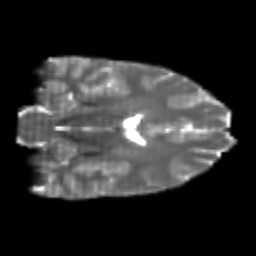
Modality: T2w
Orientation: coronal
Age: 25
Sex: female
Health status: healthy
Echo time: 0.074 s